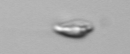
Label: Cryptophyta